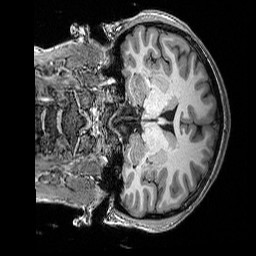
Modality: T1w
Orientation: coronal
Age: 24
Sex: female